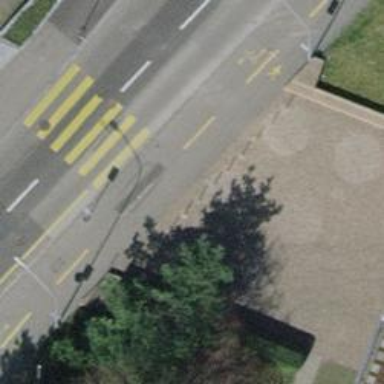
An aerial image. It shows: Asphalt path with sidewalk and cycleway. The sidewalks also have asphalt surface.